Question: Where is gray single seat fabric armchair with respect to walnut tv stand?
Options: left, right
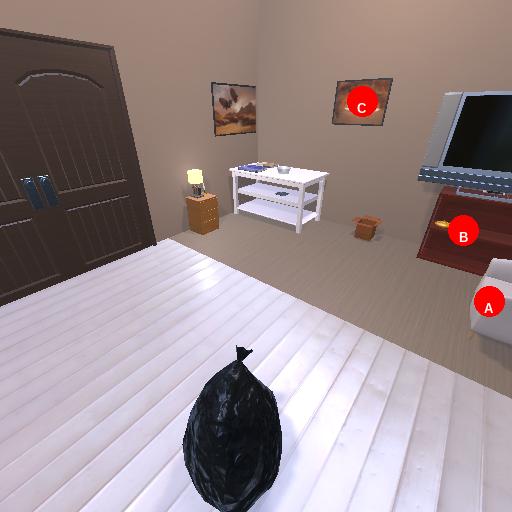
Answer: left